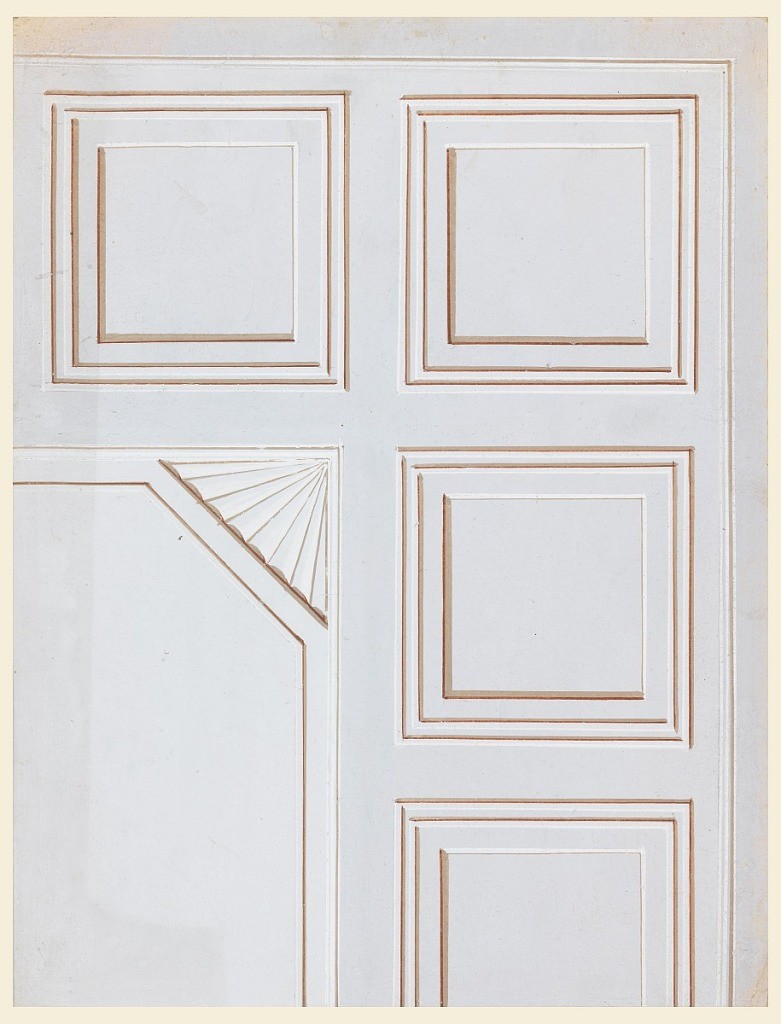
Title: Design for a Painted Ceiling
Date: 1820–40
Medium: Graphite, brush and gouache, watercolor on paper
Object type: Drawing
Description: A quarter of the design is shown. Bands separate the central oblong from rows of coffers. A shell is placed in the corner of the central panel, the field of which shows an octagonal molding. Molding and a stripe frame the decoration.